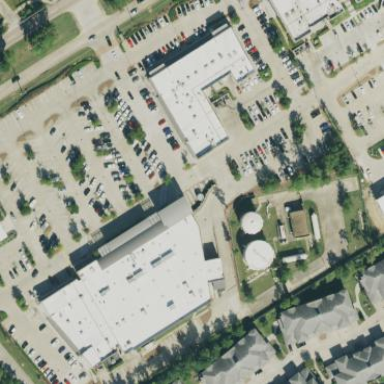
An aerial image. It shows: Retail area.